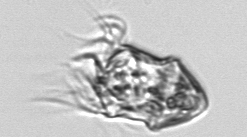
Label: Strombidium_inclinatum